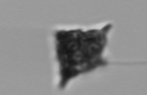
Label: Dictyocha